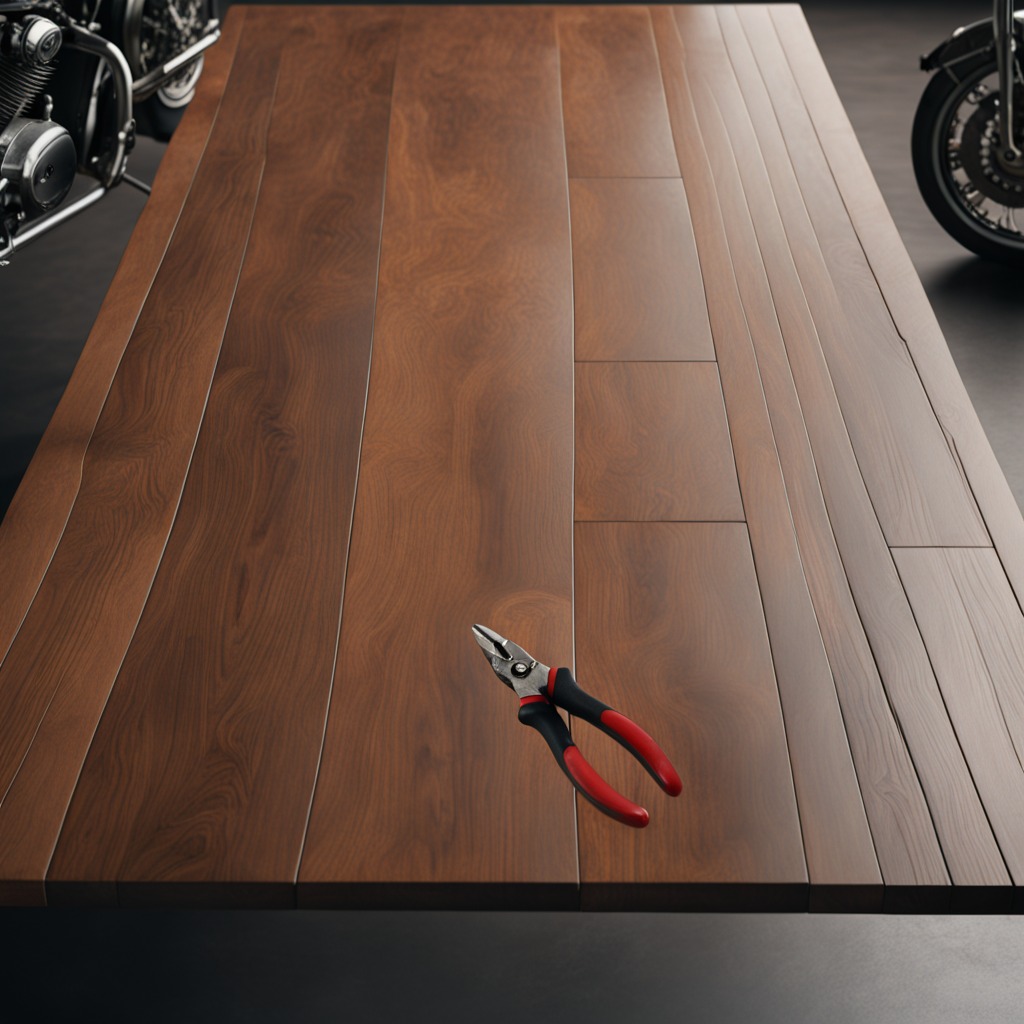
A plier lies on an oil-spilled wooden table in a vintage motorcycle garage.